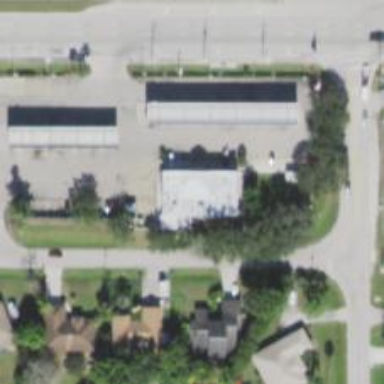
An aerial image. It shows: Convenience shop.